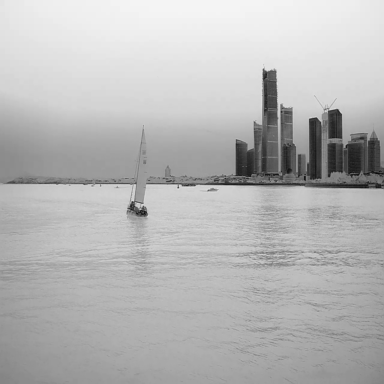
There are two sailboats in the infrared image.